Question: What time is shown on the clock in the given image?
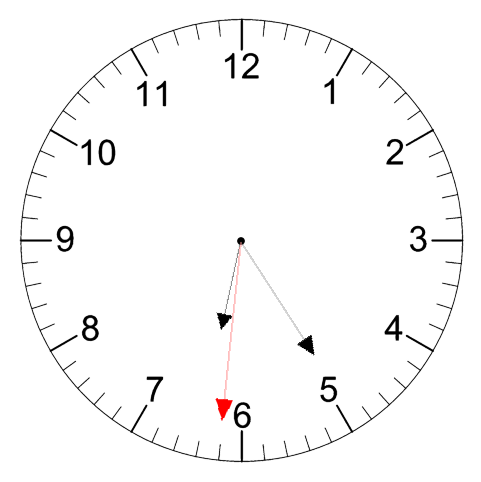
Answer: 06:24:31